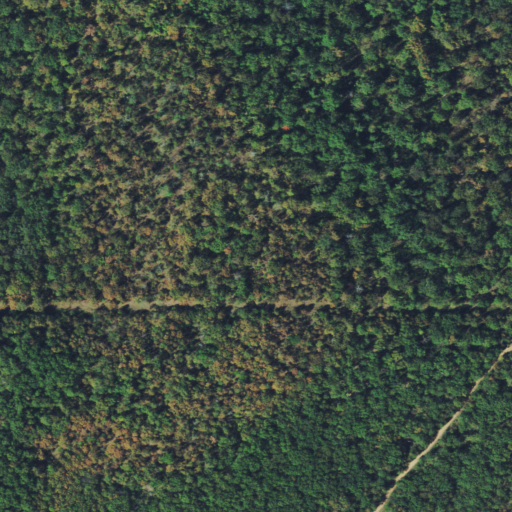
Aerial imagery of mountain in Oklahoma named Walker Mountain containing only deciduous forest